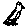
Label: bird